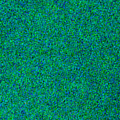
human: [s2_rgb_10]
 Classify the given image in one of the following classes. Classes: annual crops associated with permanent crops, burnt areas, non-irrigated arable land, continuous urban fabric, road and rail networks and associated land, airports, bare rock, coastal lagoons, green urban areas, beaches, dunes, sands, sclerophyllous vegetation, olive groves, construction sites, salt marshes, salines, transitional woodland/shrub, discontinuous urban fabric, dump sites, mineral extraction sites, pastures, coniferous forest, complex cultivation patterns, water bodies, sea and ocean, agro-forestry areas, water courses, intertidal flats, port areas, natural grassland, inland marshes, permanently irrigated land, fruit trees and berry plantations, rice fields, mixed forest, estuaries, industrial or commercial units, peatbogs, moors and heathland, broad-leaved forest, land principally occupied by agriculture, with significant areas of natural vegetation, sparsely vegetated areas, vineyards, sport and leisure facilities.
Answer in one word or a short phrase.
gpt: sea and ocean